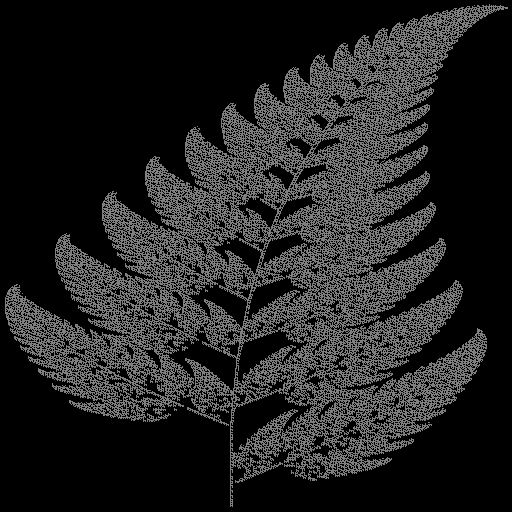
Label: spleenwort_fern